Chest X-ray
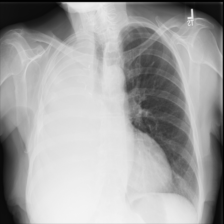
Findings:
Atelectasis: negative
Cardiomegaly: negative
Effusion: negative
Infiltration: negative
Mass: negative
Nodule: negative
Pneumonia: negative
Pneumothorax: negative
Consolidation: negative
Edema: negative
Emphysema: negative
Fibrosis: negative
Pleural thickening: negative
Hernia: negative